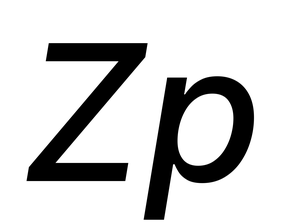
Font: Inter-Italic_Medium_Italic